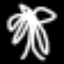
Label: palm tree